Field crop: tomato
Growth stage: 2
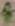
Species: solanum